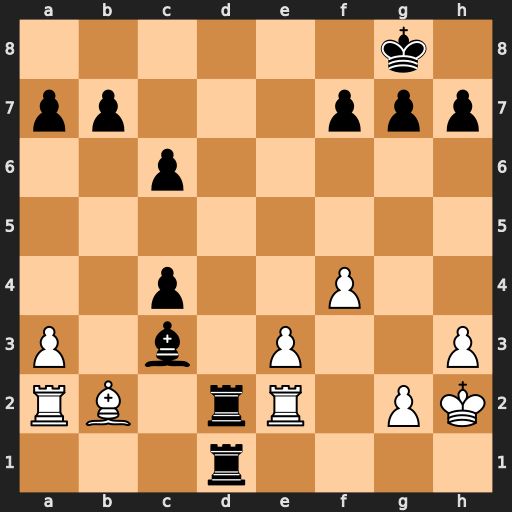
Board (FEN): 6k1/pp3ppp/2p5/8/2p2P2/P1b1P2P/RB1rR1PK/3r4
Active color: w
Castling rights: -
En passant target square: -
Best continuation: Bxc3 Rxe2 Rxe2